Question: It's in the wearable's 'Settings' menu, in the 'Developers Options' section. I couldn't find any information about it, nothing <URL> either.
What are the potential use case scenarios of this feature?

Note: to unlock the 'Developers Options' section, tap 7 times on the 'About' item.
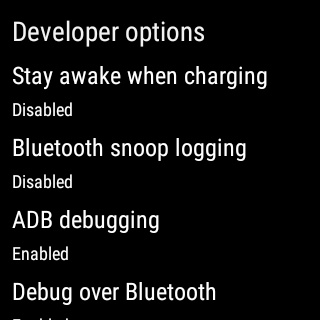
Answer: It creates a log file of all the Bluetooth traffic to and from your device, for analysis purposes.
Edit: Adding @BrentM's comment:
> The log file is saved to /sdcard/btsnoop_hci.log. Take a look at this question, it is not specifically for wear, but wear should follow the same work flow: <URL>